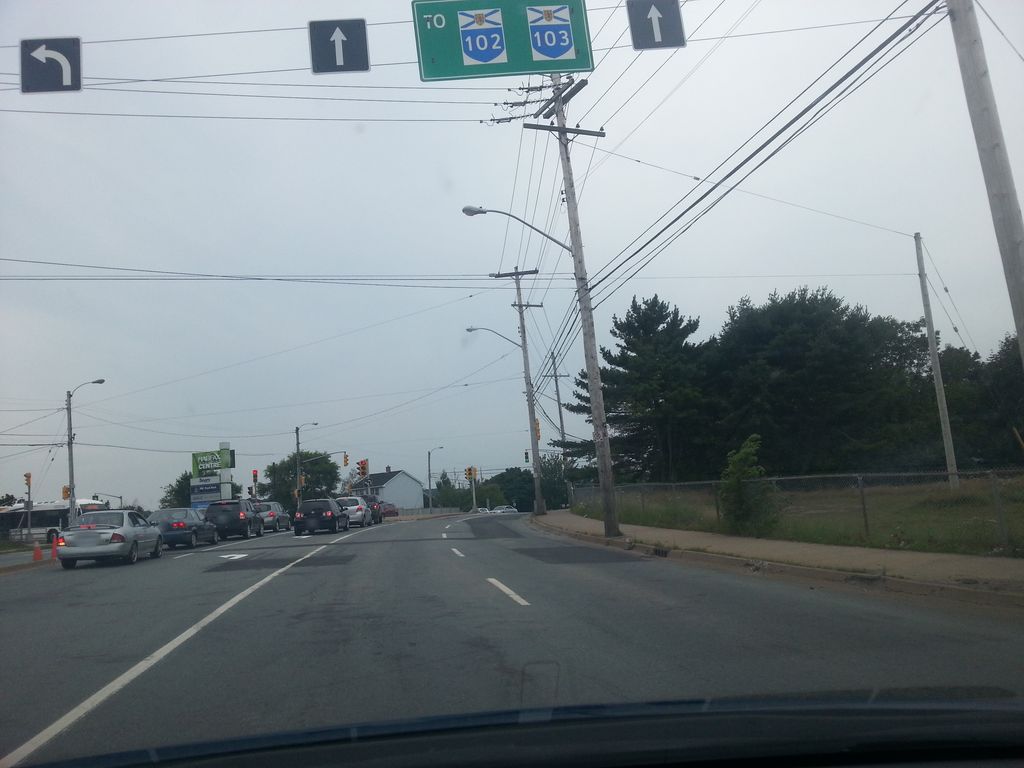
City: halifax